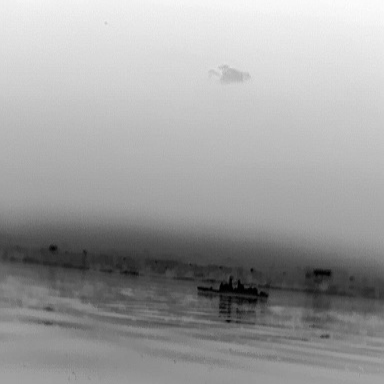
There is a warship in the infrared image.